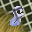
Label: 8